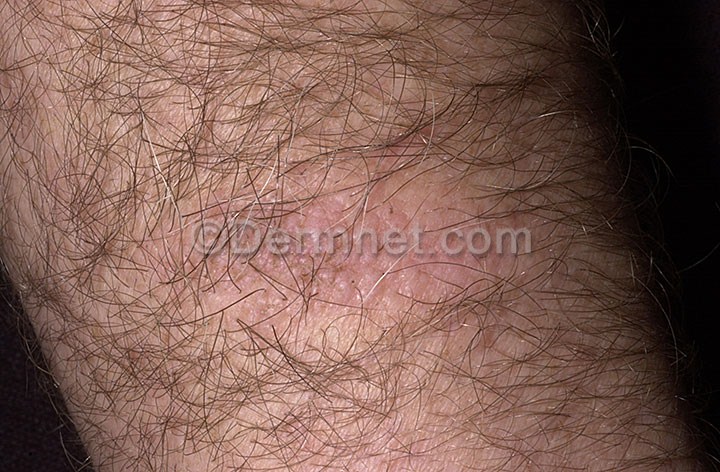
Disease: Seborrheic Keratoses and other Benign Tumors